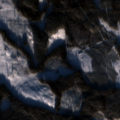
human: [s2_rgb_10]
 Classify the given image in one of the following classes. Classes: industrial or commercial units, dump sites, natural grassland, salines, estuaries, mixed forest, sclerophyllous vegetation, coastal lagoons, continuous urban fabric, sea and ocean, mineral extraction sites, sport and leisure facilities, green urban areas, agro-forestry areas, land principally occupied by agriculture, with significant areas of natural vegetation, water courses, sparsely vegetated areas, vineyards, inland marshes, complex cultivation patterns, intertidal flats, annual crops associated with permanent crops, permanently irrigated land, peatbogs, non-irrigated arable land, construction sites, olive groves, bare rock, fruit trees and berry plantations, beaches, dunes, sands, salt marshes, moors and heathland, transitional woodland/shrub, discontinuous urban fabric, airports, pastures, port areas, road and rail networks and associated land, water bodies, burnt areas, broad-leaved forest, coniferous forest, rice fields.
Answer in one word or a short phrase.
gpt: coniferous forest, transitional woodland/shrub